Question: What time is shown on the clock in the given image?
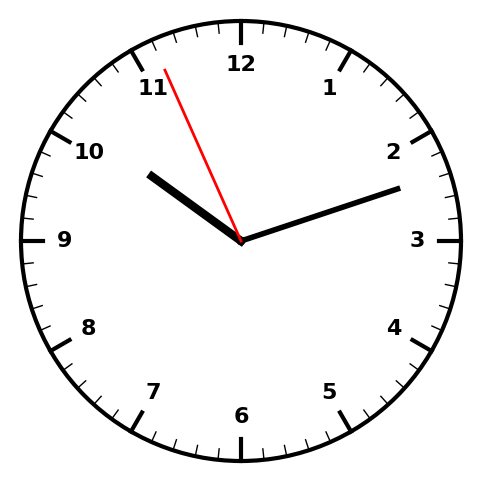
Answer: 10:11:56